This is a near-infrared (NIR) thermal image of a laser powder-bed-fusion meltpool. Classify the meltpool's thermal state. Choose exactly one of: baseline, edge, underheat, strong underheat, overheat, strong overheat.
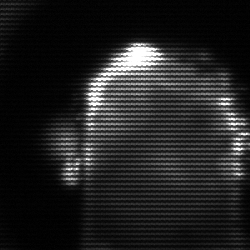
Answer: baseline